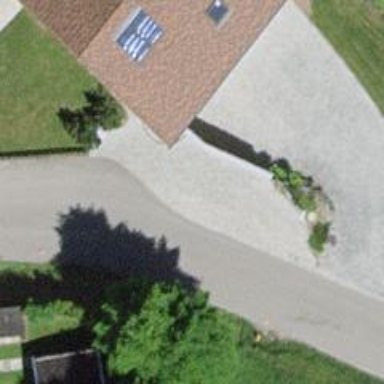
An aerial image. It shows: Residential road with asphalt surface and no sidewalks.